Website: crate-barrel
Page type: billing-address
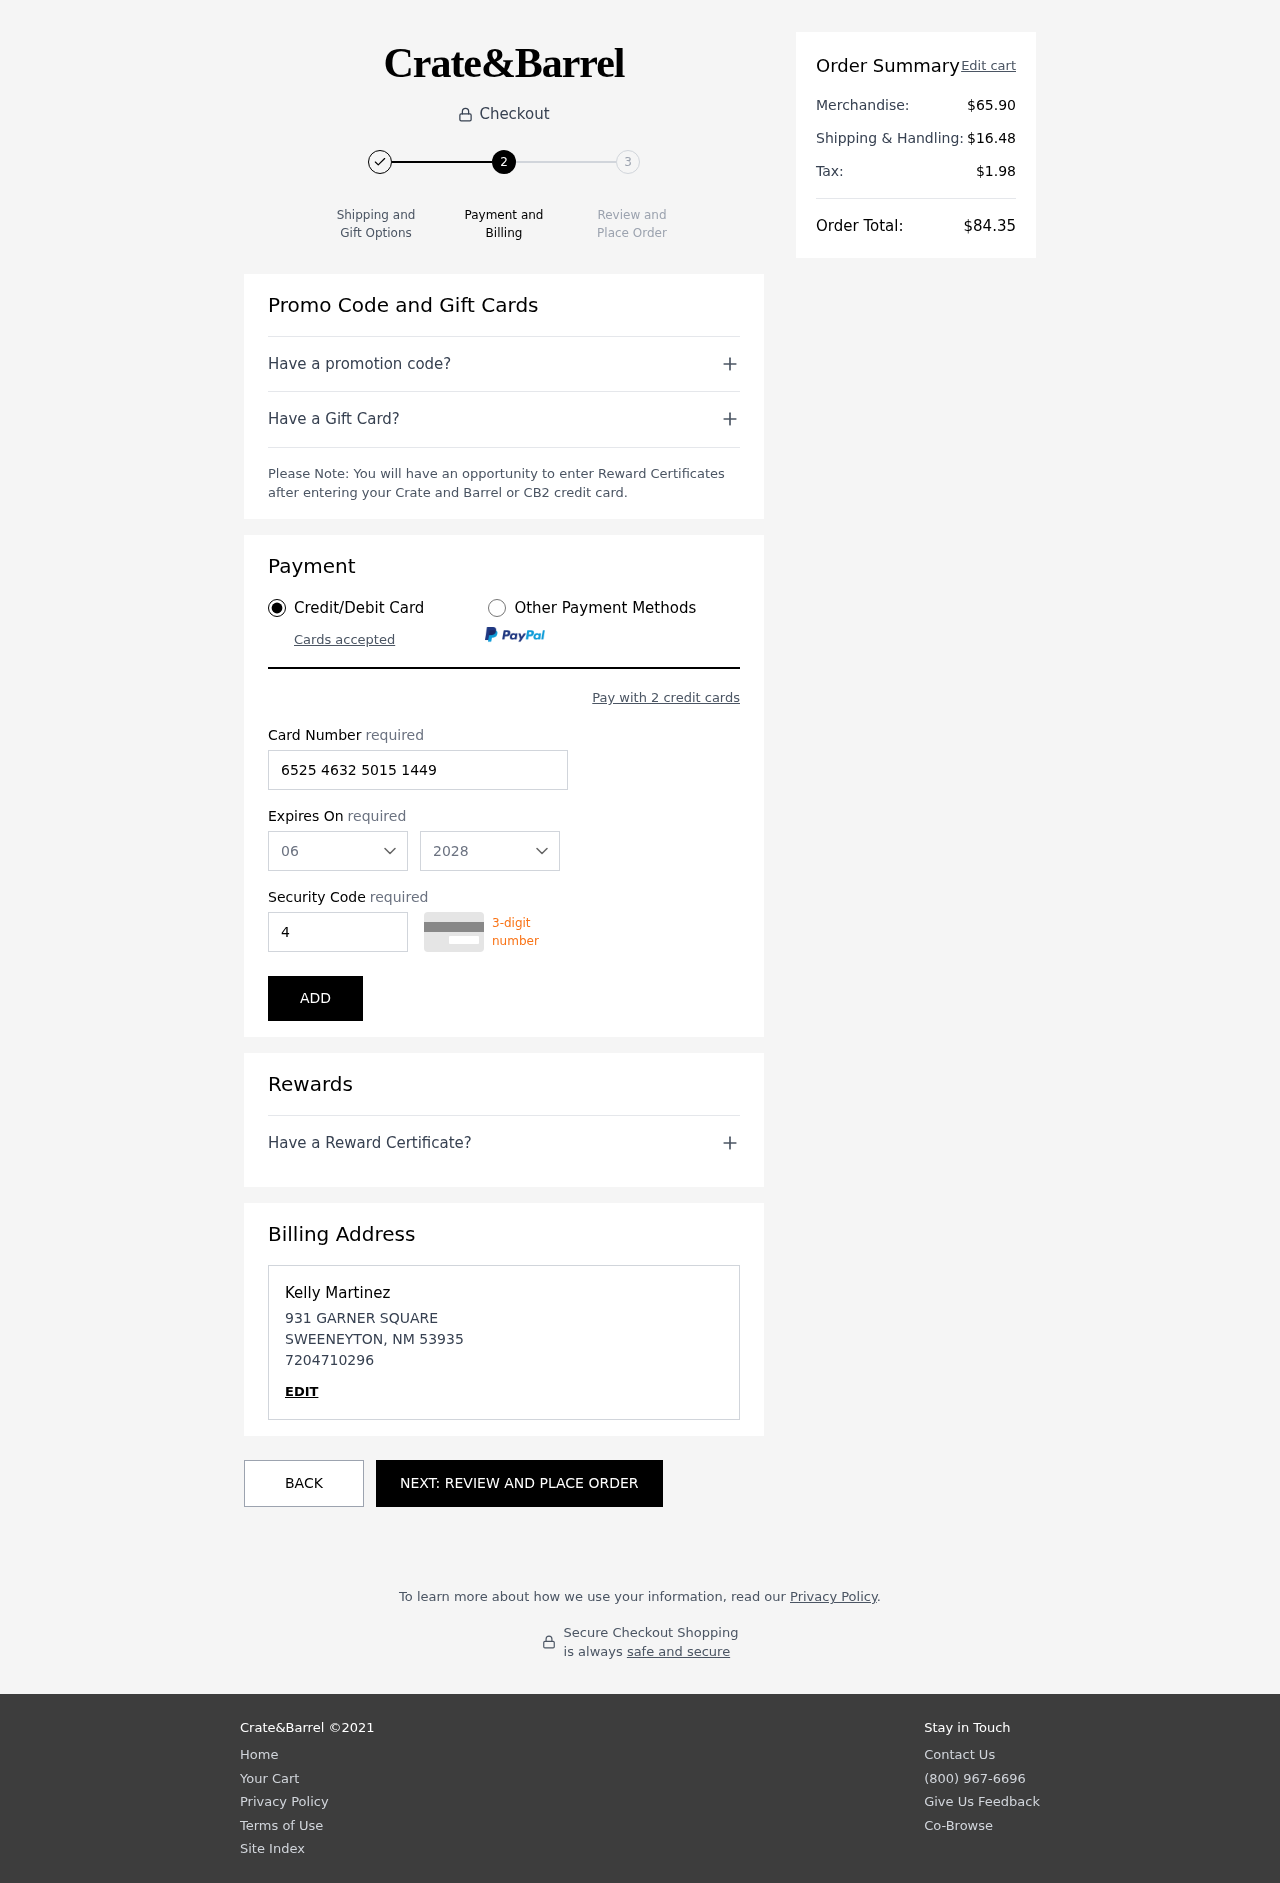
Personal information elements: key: PII_CARD_CVV
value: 495
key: PII_CARD_EXPIRY_MONTH
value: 06
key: PII_CARD_EXPIRY_YEAR
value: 28
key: PII_CARD_NUMBER
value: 6525 4632 5015 1449
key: PII_CITY
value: SWEENEYTON
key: PII_FULLNAME
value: Kelly Martinez
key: PII_PHONE
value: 7204710296
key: PII_POSTCODE
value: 53935
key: PII_STATE_ABBR
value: NM
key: PII_STREET
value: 931 GARNER SQUARE
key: PII_FIRSTNAME
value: Kelly
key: PII_LASTNAME
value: Martinez
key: PII_PHONE_LINE
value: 0296
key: PII_PHONE_SUFFIX
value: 0296
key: PII_POSTCODE_FULL
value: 53935
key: PII_PHONE2
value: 7204710296
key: PII_PHONE3
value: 7204710296
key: PII_FULLNAME2
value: Kelly Martinez
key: PII_FULLNAME3
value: Kelly Martinez
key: PII_FIRSTNAME2
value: Kelly
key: PII_FIRSTNAME3
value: Kelly
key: PII_LASTNAME2
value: Martinez
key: PII_LASTNAME3
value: Martinez
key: PII_FIRSTNAME_DERIVED
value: Kelly
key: PII_LASTNAME_DERIVED
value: Martinez
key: PII_PHONE_NUMERIC
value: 7204710296
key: PII_POSTCODE_NUMERIC
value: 53935
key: PII_PHONE2_NUMERIC
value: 7204710296
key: PII_PHONE3_NUMERIC
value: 7204710296
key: PII_FULLNAME_DERIVED
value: Kelly Martinez
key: PII_NAME_FULL_DERIVED
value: Kelly Martinez
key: PII_PHONE_DIGITS
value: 7204710296
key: PII_PHONE_LAST4
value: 0296
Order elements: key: ORDER_SUBTOTAL
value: $65.90
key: ORDER_SHIPPING_COST
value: $16.48
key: ORDER_TAX
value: $1.98
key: ORDER_TOTAL
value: $84.35